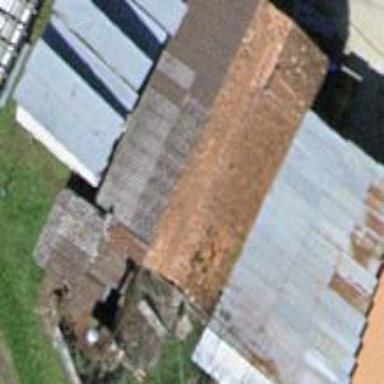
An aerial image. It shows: Hut.